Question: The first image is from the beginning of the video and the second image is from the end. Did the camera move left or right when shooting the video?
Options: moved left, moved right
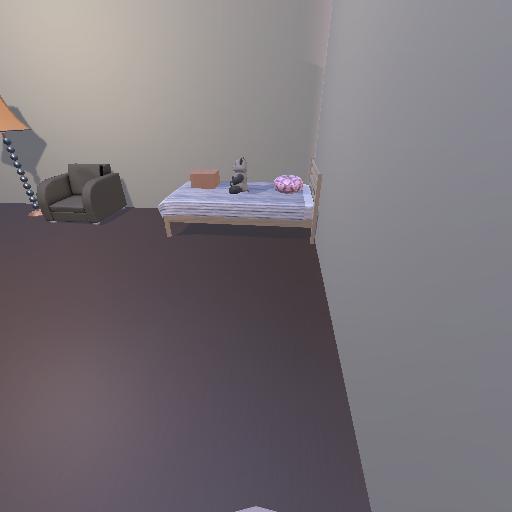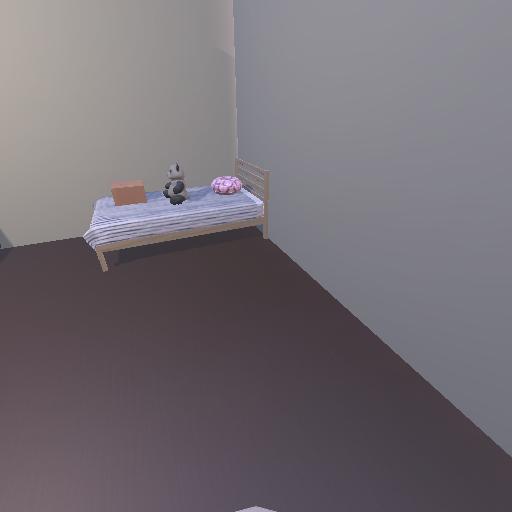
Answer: moved left